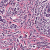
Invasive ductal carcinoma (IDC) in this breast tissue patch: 1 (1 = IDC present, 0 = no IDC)